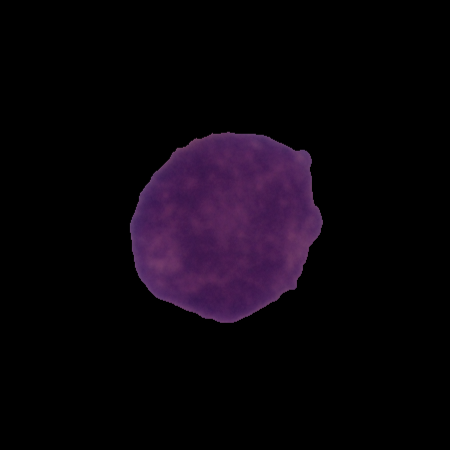
Label: cancer